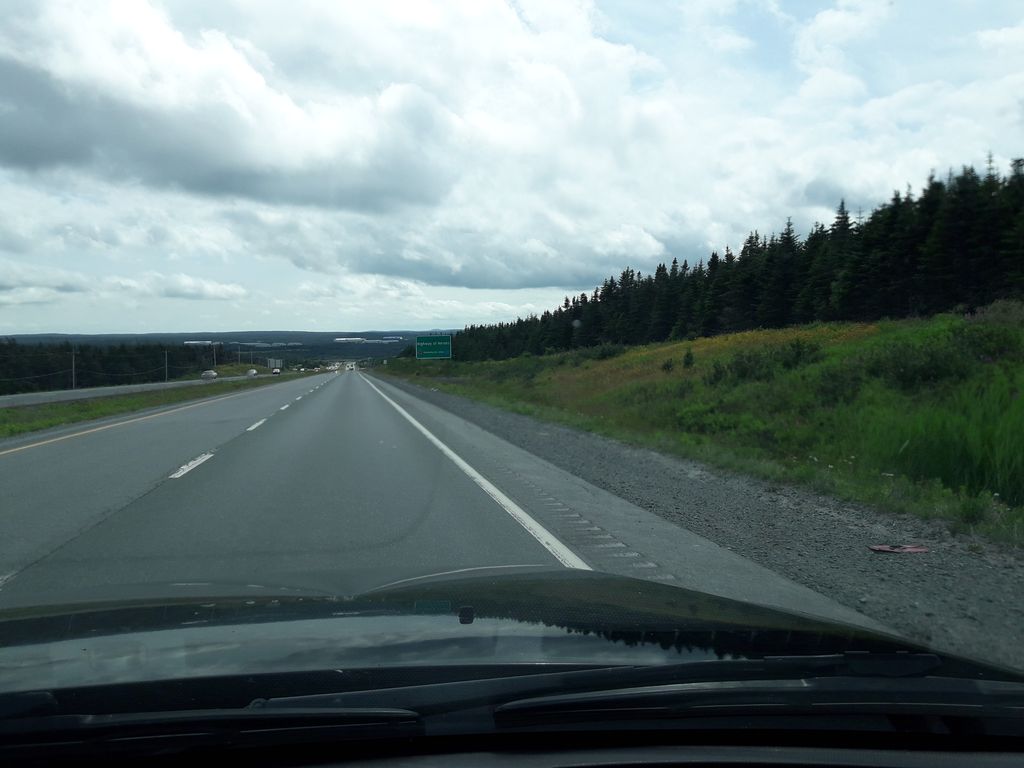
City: st_johns